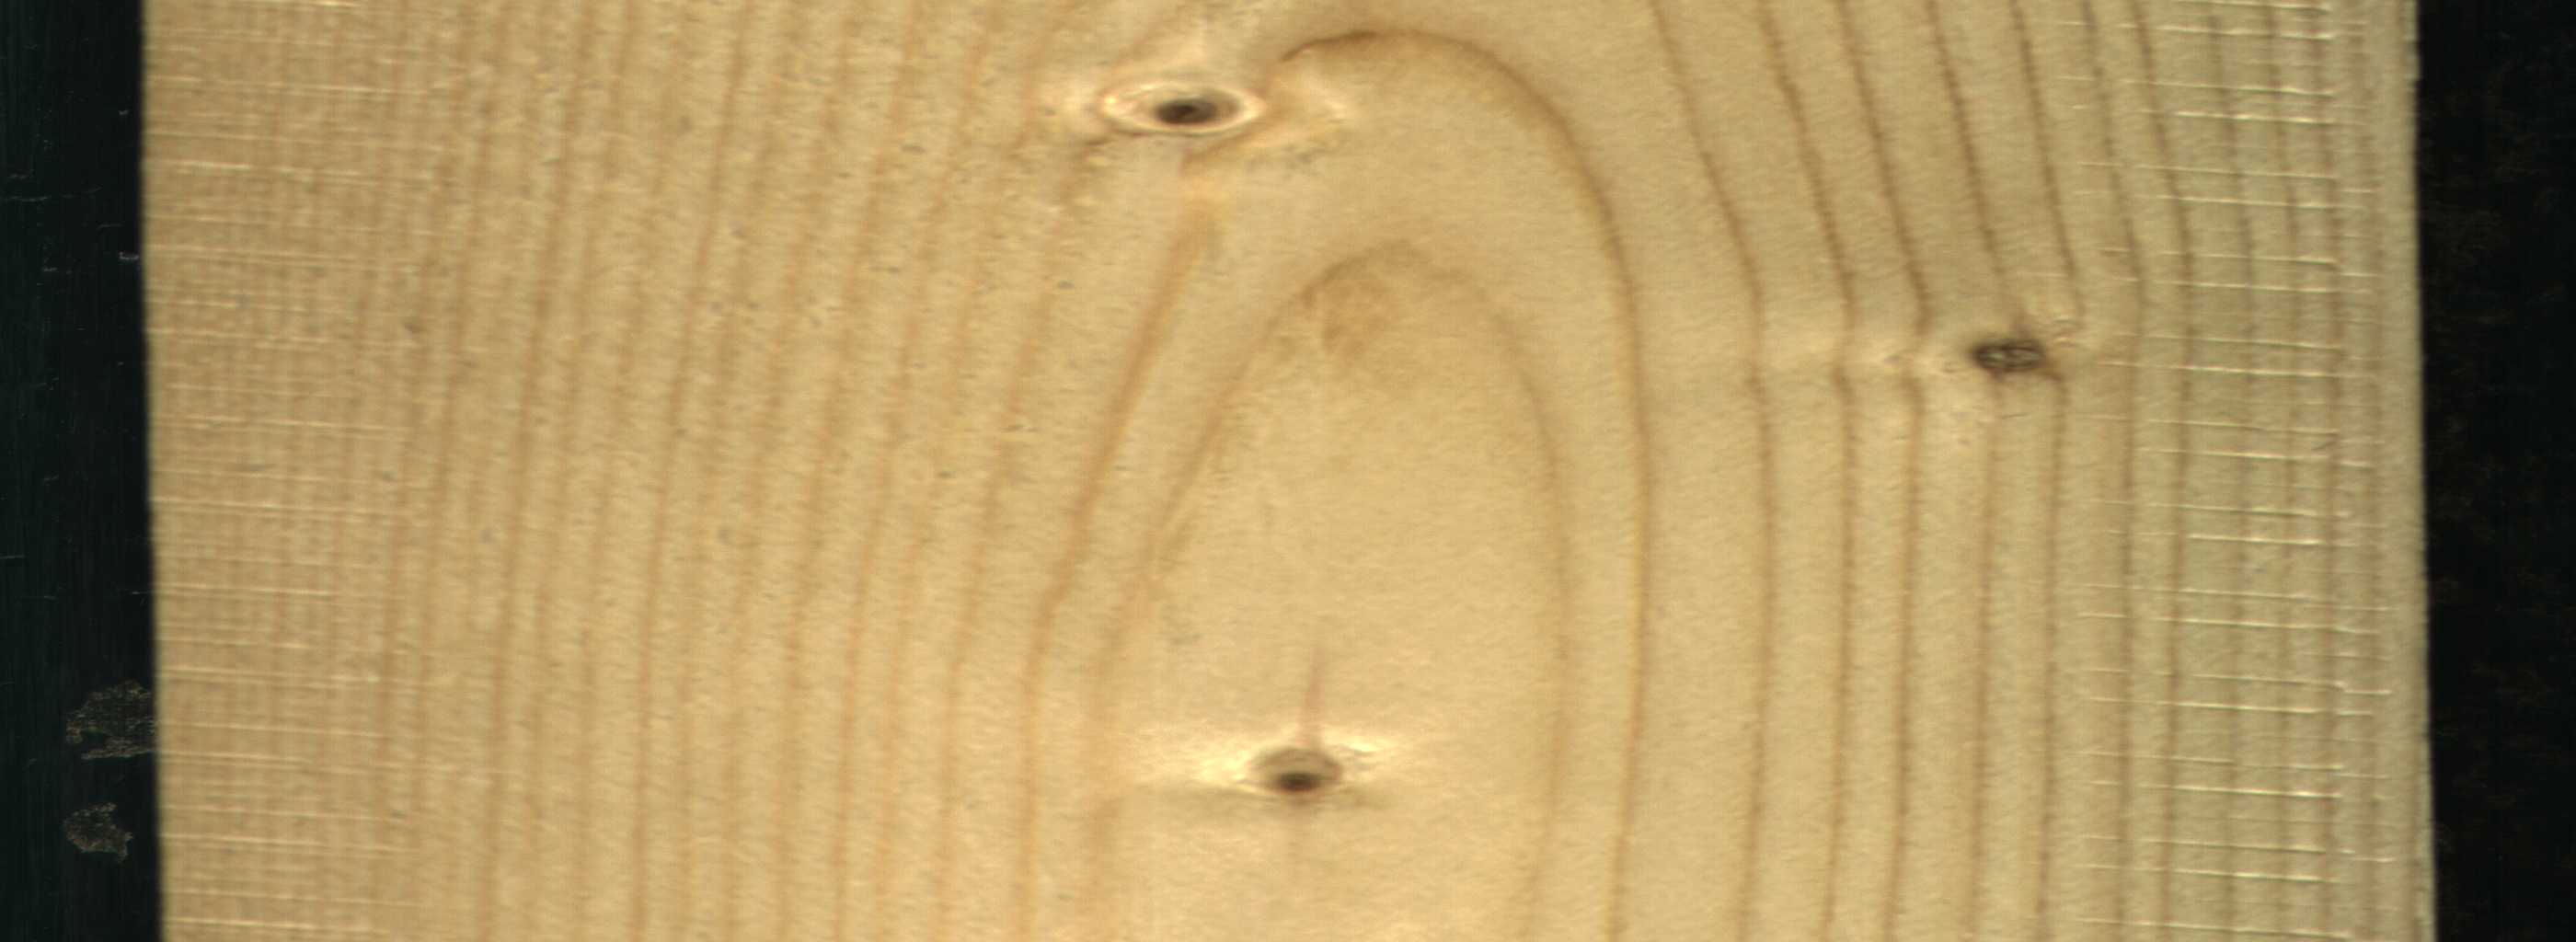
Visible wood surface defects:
Live_Knot
Live_Knot
Live_Knot